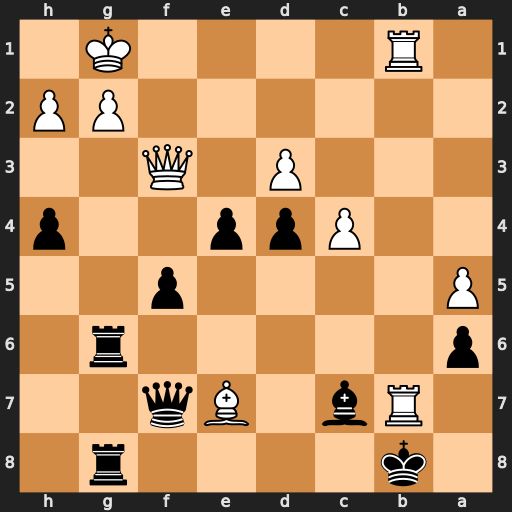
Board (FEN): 1k4r1/1Rb1Bq2/p5r1/P4p2/2Ppp2p/3P1Q2/6PP/1R4K1
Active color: b
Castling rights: -
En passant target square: -
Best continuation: Ka8 Bc5 Bxh2+ Kxh2 Qxb7 Rxb7 exf3